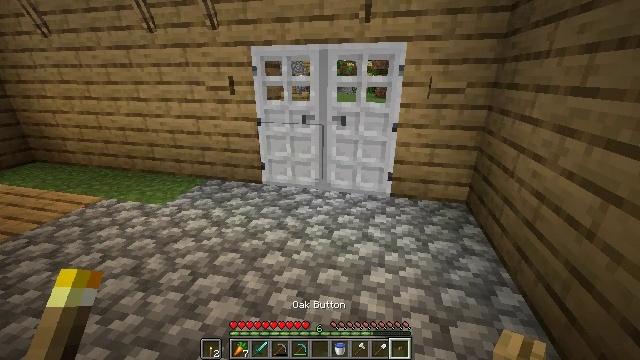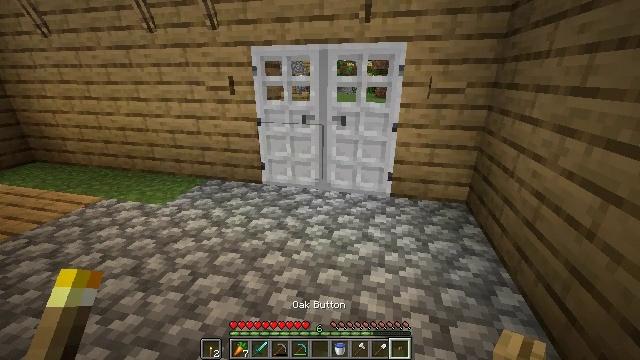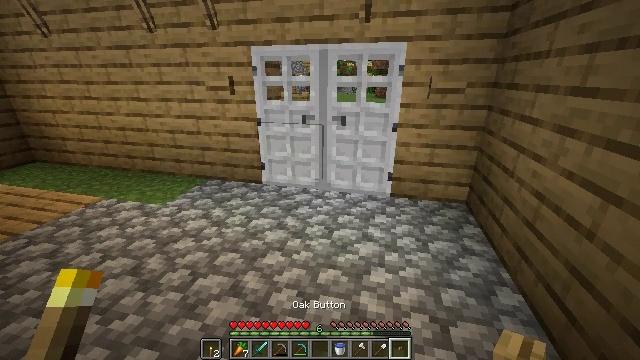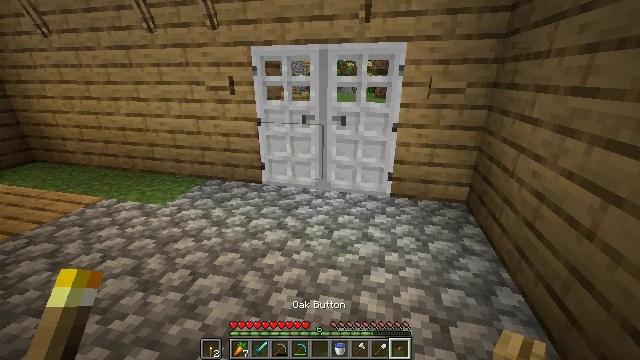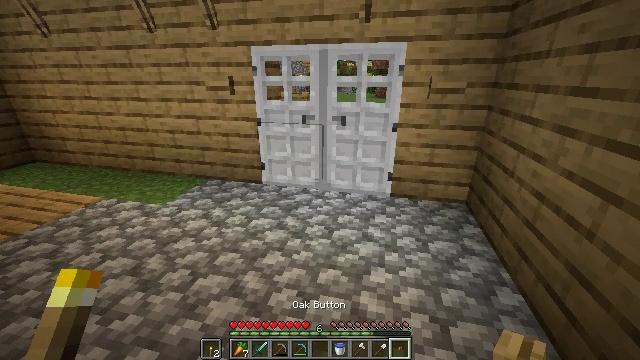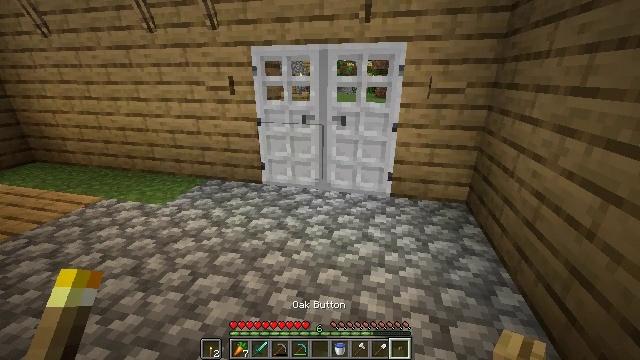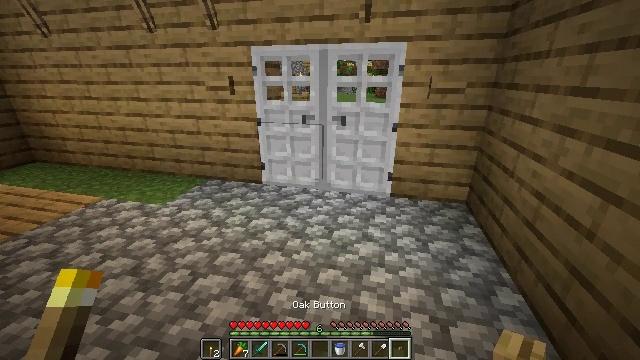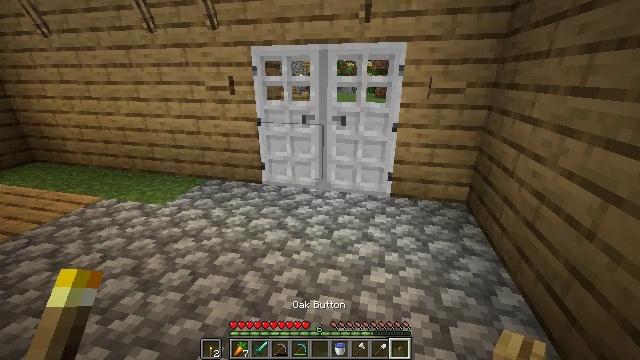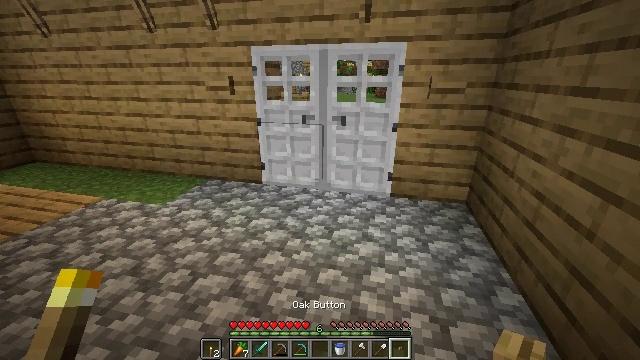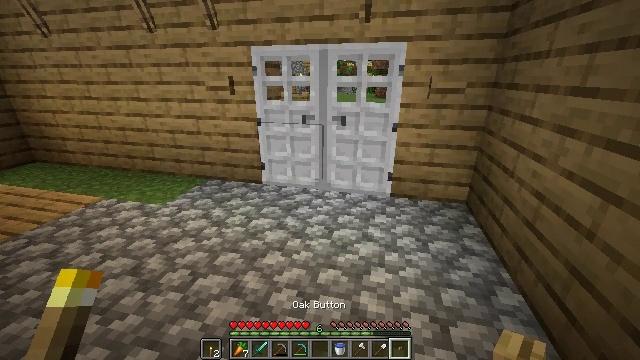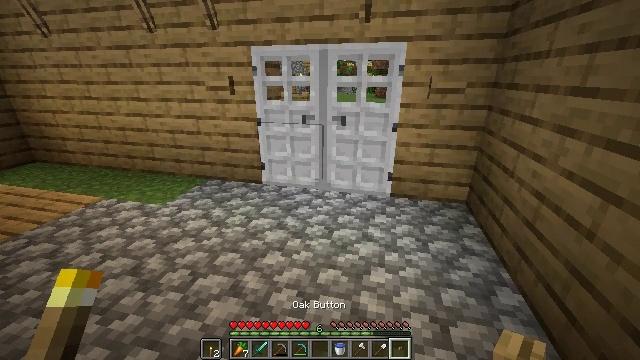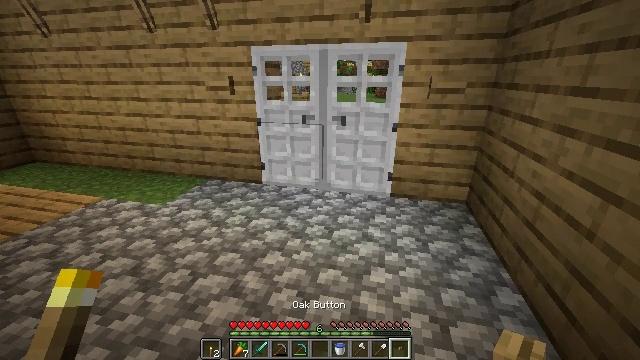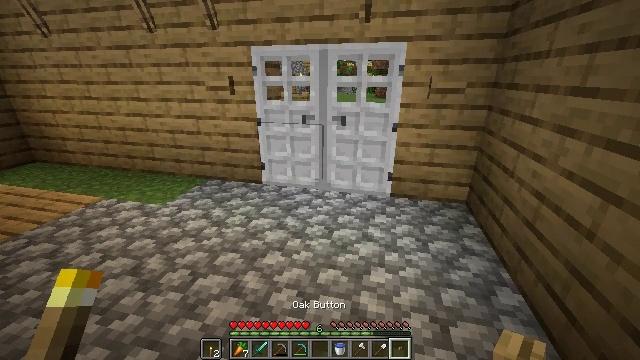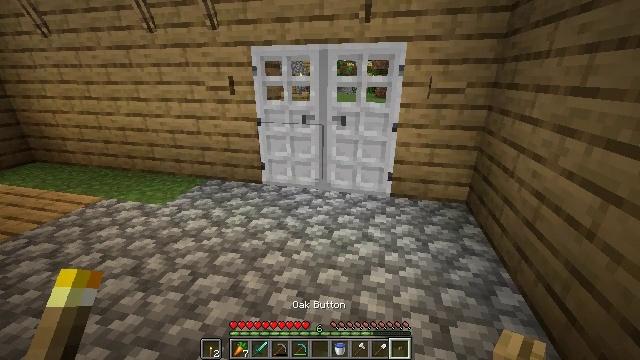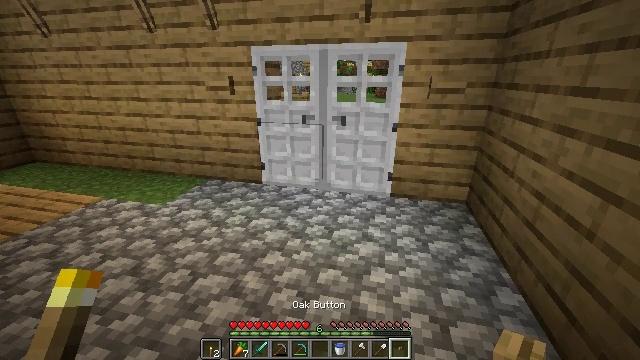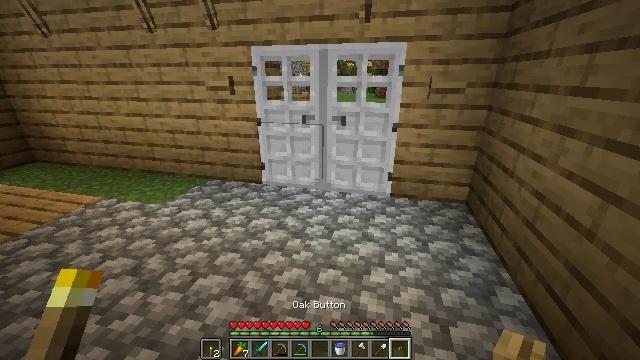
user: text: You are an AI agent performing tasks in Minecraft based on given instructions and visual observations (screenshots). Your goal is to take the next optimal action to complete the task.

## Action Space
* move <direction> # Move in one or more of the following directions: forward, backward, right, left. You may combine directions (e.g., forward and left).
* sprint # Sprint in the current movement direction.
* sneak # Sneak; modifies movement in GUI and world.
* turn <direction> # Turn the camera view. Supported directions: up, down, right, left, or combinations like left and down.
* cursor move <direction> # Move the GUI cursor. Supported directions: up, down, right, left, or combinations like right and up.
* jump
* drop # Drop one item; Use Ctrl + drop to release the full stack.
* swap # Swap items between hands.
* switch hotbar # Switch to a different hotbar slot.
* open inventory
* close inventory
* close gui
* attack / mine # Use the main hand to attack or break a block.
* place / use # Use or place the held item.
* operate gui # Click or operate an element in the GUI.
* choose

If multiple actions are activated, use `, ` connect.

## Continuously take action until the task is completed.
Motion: motion action
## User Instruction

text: Harvest the mature beetroots.
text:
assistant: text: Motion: no_op
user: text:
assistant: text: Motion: no_op
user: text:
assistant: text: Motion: no_op
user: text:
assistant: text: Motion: no_op
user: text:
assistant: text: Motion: no_op
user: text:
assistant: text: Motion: no_op
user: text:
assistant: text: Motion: no_op
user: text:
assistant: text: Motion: no_op
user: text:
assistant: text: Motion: no_op
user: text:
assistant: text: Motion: no_op
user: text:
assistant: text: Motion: no_op
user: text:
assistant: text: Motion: no_op
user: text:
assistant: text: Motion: no_op
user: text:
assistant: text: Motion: no_op
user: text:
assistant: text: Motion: no_op
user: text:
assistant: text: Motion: no_op
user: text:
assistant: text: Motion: no_op
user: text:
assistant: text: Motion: no_op
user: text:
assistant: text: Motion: no_op
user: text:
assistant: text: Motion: no_op
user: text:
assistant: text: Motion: no_op
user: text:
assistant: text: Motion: no_op
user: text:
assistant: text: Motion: no_op
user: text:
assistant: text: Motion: no_op
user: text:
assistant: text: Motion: no_op
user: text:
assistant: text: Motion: no_op
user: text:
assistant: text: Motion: no_op
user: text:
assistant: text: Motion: no_op
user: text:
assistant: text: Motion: no_op
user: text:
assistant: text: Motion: no_op